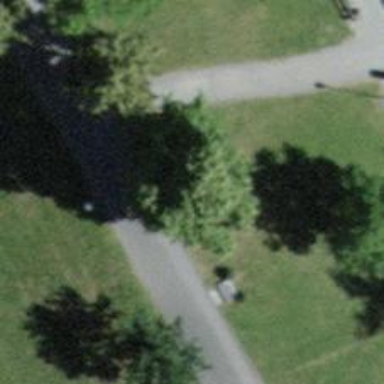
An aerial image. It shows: Avenue lined with broadleaved trees.